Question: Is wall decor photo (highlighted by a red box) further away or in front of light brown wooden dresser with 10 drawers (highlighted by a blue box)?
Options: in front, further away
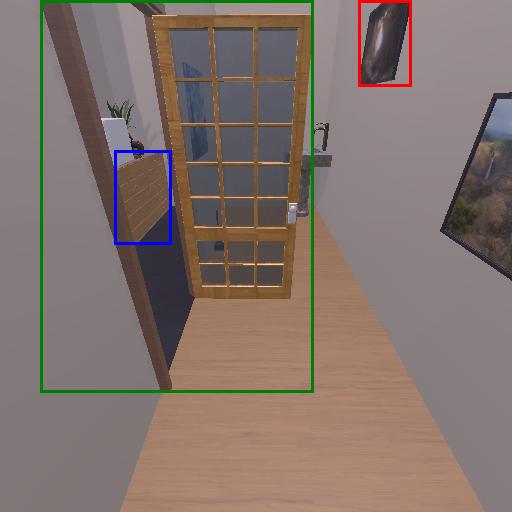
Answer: in front